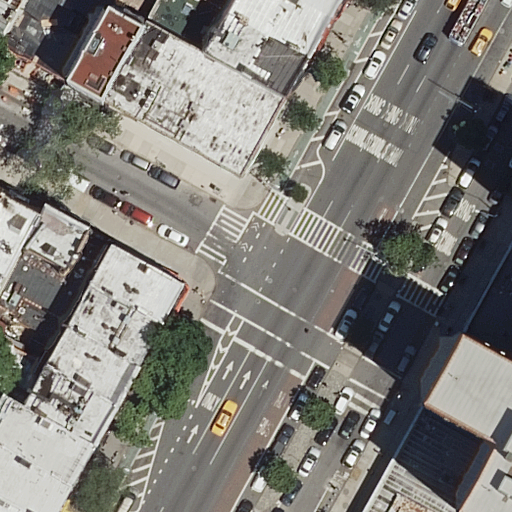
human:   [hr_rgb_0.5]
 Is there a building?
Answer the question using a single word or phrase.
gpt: yes

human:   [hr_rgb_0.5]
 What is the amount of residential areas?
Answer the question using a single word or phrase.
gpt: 1

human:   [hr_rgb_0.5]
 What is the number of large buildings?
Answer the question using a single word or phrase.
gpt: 1

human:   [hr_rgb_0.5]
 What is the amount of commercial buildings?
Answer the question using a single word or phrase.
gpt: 0

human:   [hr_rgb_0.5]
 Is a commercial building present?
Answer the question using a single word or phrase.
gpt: no

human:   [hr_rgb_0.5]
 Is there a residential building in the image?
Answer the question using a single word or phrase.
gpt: yes

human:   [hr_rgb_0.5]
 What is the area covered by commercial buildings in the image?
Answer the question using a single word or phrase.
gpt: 0m2

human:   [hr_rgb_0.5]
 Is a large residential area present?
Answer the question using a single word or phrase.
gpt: yes

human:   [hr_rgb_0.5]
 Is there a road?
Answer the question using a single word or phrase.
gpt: yes

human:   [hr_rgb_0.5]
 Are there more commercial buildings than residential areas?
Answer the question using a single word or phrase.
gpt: no

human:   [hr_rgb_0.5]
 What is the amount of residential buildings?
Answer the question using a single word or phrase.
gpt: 18

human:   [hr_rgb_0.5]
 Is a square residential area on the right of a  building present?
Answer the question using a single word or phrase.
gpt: no

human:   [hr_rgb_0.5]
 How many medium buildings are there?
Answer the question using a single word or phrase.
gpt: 11

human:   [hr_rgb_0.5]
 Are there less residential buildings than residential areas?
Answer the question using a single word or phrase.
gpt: no

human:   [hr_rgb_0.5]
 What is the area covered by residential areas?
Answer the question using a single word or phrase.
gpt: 10614m2

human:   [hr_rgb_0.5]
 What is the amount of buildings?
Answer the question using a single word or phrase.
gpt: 18

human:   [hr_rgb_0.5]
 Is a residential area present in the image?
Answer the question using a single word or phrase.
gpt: yes

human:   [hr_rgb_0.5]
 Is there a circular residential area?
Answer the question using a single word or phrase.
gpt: no

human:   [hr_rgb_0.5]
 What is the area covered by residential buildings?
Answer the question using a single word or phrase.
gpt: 3046m2

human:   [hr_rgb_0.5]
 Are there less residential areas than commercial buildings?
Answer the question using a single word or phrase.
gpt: no

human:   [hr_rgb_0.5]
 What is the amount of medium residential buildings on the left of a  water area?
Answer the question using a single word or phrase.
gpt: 0

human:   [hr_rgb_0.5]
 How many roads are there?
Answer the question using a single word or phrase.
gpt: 11

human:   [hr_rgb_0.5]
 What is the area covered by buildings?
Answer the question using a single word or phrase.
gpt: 3046m2

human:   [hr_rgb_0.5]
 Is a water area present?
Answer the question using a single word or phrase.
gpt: no

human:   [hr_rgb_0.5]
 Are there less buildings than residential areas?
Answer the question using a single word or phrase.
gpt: no

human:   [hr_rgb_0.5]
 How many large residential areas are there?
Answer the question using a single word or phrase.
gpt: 1

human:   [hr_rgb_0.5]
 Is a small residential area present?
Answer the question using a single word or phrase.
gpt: no

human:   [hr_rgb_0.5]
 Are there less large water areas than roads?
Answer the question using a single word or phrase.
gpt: yes

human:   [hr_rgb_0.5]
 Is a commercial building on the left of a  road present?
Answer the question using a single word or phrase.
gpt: no

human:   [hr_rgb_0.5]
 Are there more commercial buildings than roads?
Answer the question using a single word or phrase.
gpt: no

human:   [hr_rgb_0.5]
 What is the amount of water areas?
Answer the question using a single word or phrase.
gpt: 0

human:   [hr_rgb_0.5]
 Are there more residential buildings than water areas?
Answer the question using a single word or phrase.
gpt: yes

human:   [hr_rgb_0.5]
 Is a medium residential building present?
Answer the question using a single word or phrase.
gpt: yes

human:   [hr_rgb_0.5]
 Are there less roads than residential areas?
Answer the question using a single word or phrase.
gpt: no

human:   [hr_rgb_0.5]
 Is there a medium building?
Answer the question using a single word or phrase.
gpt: yes

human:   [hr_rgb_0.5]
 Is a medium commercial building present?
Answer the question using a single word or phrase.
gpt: no

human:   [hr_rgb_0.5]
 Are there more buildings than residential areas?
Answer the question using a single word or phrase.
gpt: yes

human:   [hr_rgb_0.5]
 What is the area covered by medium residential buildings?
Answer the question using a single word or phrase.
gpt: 2255m2

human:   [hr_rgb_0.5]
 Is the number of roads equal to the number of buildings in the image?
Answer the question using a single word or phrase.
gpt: no

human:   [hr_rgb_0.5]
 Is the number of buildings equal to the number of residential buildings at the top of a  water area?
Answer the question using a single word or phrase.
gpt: no

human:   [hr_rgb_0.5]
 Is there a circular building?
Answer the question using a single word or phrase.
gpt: no

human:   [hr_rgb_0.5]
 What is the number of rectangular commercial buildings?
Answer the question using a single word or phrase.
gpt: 0

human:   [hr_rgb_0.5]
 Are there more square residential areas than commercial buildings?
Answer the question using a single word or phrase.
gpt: no

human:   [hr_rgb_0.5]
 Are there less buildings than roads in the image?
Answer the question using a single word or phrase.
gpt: no

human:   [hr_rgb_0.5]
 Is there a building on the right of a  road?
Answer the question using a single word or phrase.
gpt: yes

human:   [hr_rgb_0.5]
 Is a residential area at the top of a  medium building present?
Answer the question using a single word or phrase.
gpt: no

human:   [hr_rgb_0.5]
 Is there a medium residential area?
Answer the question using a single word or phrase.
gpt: no

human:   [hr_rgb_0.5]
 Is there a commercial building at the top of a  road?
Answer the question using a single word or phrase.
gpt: no

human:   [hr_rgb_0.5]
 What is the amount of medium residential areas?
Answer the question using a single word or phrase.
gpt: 0

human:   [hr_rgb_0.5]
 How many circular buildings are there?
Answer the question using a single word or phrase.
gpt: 0

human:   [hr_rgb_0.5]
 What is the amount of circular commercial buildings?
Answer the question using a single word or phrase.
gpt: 0

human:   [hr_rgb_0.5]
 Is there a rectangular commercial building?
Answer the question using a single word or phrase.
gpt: no

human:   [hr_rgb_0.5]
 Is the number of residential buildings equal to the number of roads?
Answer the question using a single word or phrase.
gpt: no

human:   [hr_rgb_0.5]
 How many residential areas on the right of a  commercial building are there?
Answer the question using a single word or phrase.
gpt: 0

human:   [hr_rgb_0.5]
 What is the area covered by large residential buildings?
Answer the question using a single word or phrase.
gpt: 578m2

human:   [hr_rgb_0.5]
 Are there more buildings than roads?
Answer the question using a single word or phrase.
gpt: yes

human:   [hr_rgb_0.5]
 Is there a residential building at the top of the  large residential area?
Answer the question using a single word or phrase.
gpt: yes

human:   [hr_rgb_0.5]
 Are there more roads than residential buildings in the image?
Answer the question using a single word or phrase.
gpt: no

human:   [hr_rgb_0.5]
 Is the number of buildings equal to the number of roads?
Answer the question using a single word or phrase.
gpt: no

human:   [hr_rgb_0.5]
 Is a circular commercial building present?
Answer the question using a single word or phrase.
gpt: no

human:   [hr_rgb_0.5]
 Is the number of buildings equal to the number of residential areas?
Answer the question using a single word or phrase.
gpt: no

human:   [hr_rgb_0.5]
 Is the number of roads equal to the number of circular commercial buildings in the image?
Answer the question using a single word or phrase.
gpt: no

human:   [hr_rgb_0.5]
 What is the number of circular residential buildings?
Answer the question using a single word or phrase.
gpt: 0

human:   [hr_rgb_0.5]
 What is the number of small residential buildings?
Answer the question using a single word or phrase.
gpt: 6